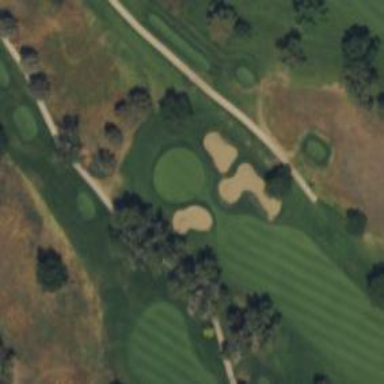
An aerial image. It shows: Golf hole.